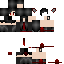
A male human skin with dark skin, wearing brown long hair dressed in a blue hoodie and black pants, featuring a closed mouth.